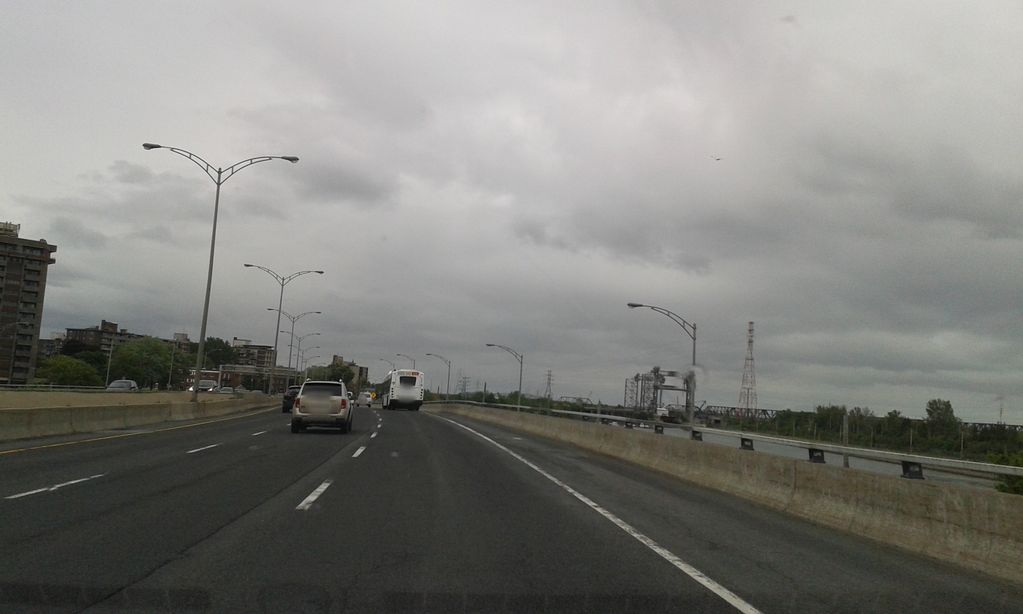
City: montreal